Question: Let's say in my program I have a class called 'Robot' that inherits from some other class.
Until now I have some methods inside 'Robot' like 'addPart' or 'getCost'. Now I'm asked to add a new module of functionality to it (a few methods that use it's parts) but they explicitly ask the new module to be added with little to no impact to the current class.
I thought a 'Visitor' could solve this but the thing is I won't be applying the pattern to a hierarchy. Is this a correct thing to do? (as you can see my 'Robot' is part of a composite)

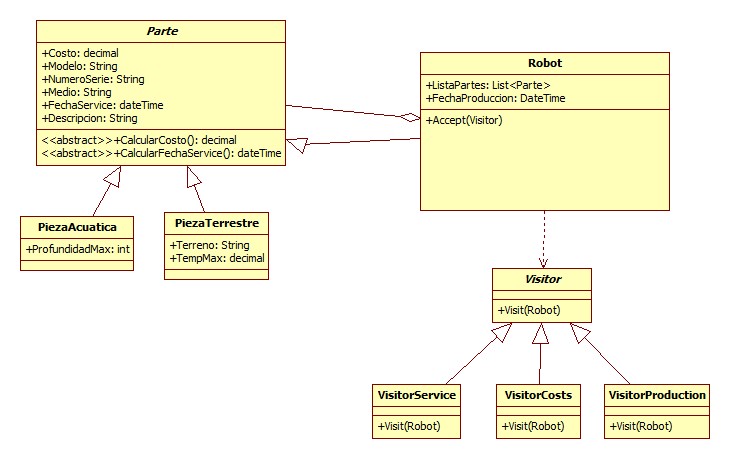
Answer: Fundamentally, I agree with your approach. You have successfully identified an approach that allows you to extend Robot (a parts composite) without having to actually modify the Robot class. The only changes I would make are the following:
I would introduce a new interface named something like that would define the method. This interface would be implemented by since it is composed of instances.
The base Visitor would be a base generic class or interface i.e.. This type would define a single method . Then, in your case, you would have three concrete implementations of .
- - -
In each of these concrete classes you would implement .